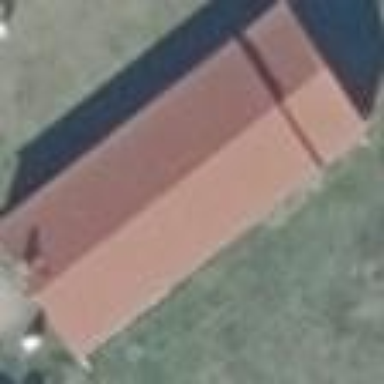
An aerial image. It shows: Building with roof made of roof tiles.